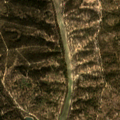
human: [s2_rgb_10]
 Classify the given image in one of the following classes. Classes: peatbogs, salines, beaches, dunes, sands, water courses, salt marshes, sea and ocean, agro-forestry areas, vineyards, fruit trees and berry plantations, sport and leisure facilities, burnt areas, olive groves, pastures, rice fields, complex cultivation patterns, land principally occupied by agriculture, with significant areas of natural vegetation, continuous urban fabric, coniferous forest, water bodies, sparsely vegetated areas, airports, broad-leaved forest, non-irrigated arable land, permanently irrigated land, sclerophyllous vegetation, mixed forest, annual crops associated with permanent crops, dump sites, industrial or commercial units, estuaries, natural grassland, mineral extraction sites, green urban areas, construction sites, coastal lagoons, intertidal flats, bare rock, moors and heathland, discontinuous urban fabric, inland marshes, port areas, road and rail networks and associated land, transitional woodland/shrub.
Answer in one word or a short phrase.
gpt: non-irrigated arable land, agro-forestry areas, broad-leaved forest, transitional woodland/shrub